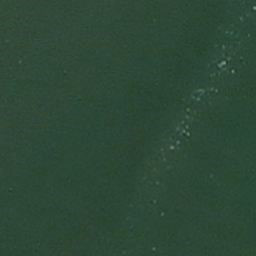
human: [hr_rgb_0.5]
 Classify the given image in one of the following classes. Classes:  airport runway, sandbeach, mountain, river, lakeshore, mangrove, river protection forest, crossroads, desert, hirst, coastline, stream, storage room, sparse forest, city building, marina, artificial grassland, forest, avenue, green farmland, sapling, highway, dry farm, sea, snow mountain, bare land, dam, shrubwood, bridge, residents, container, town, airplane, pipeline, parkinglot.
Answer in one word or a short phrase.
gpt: sea